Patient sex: M
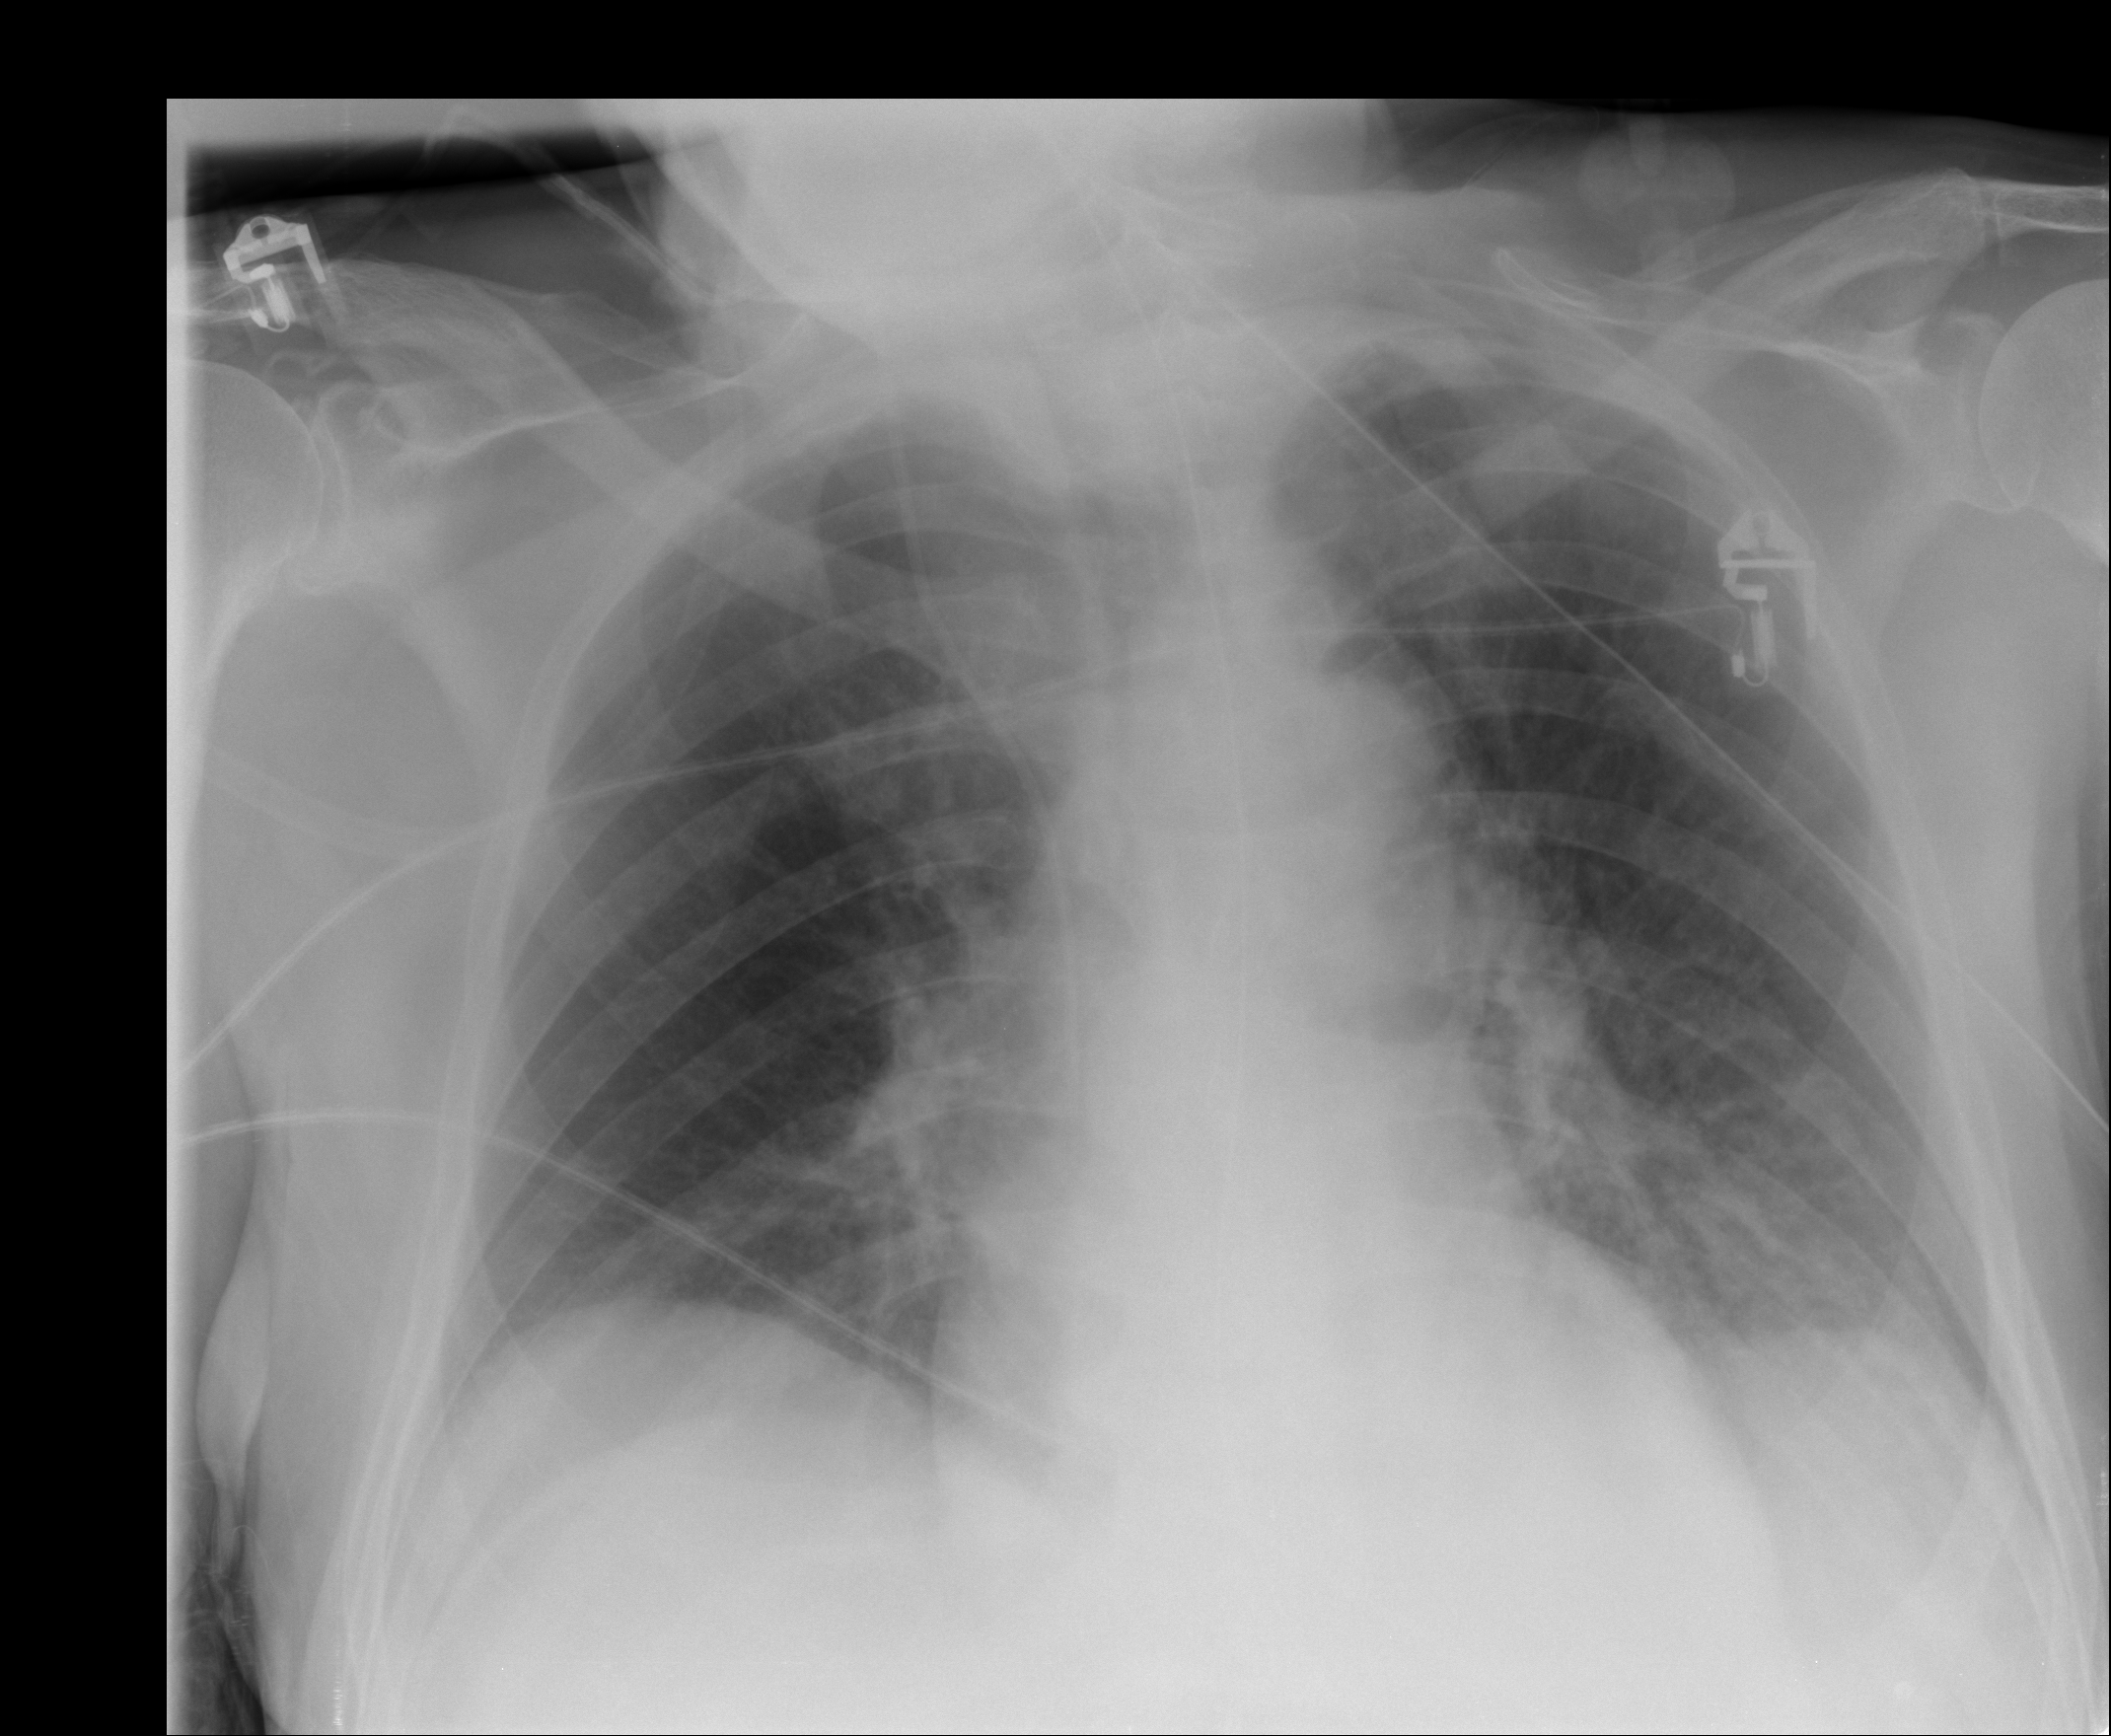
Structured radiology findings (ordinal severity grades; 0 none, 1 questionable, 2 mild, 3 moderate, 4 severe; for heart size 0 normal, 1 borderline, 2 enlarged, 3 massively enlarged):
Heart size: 0
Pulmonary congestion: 2
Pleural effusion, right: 0
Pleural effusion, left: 2
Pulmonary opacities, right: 0
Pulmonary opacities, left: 0
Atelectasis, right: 0
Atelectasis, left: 0